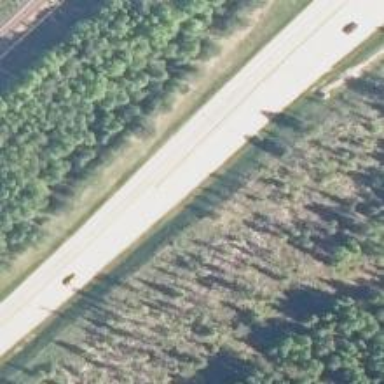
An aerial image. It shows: Trunk highway.